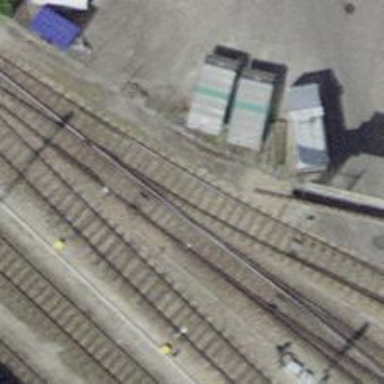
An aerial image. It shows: Railway switch.